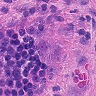
Metastatic tissue present: yes